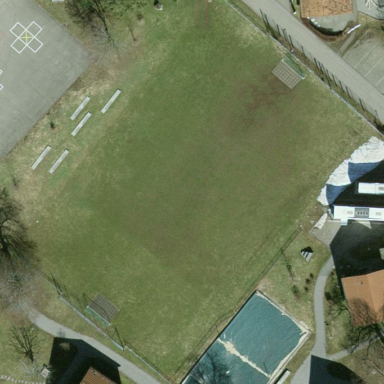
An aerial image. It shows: Grassy pitch for various sports activities.